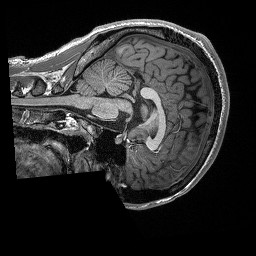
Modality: T1w
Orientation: sagittal
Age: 19
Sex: male
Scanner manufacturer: siemens
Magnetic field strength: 3 T
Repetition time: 2.3 s
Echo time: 0.00298 s